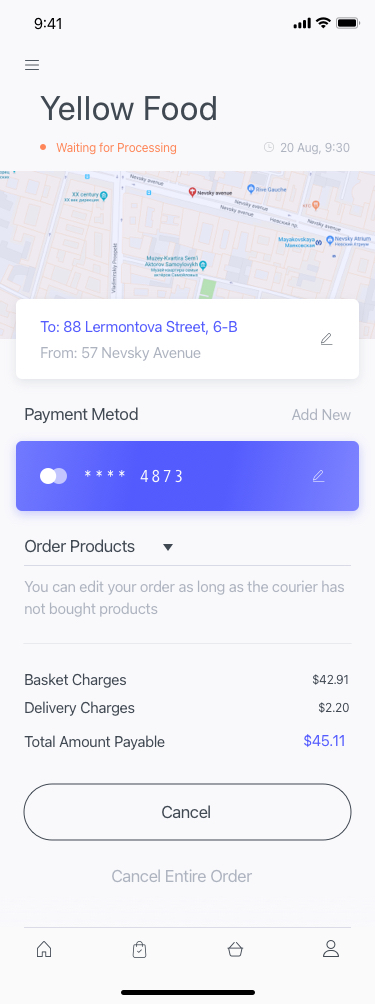
Text in this UI design:
Total Amount Payable
Delivery Charges
Basket Charges
$42.91
$2.20
$45.11
Cancel Entire Order
Cancel
**** 4873
Add New
Payment Metod
To: 88 Lermontova Street, 6-B
From: 57 Nevsky Avenue
Waiting for Processing
20 Aug, 9:30
Yellow Food
You can edit your order as long as the courier has not bought products
Order Products